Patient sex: M
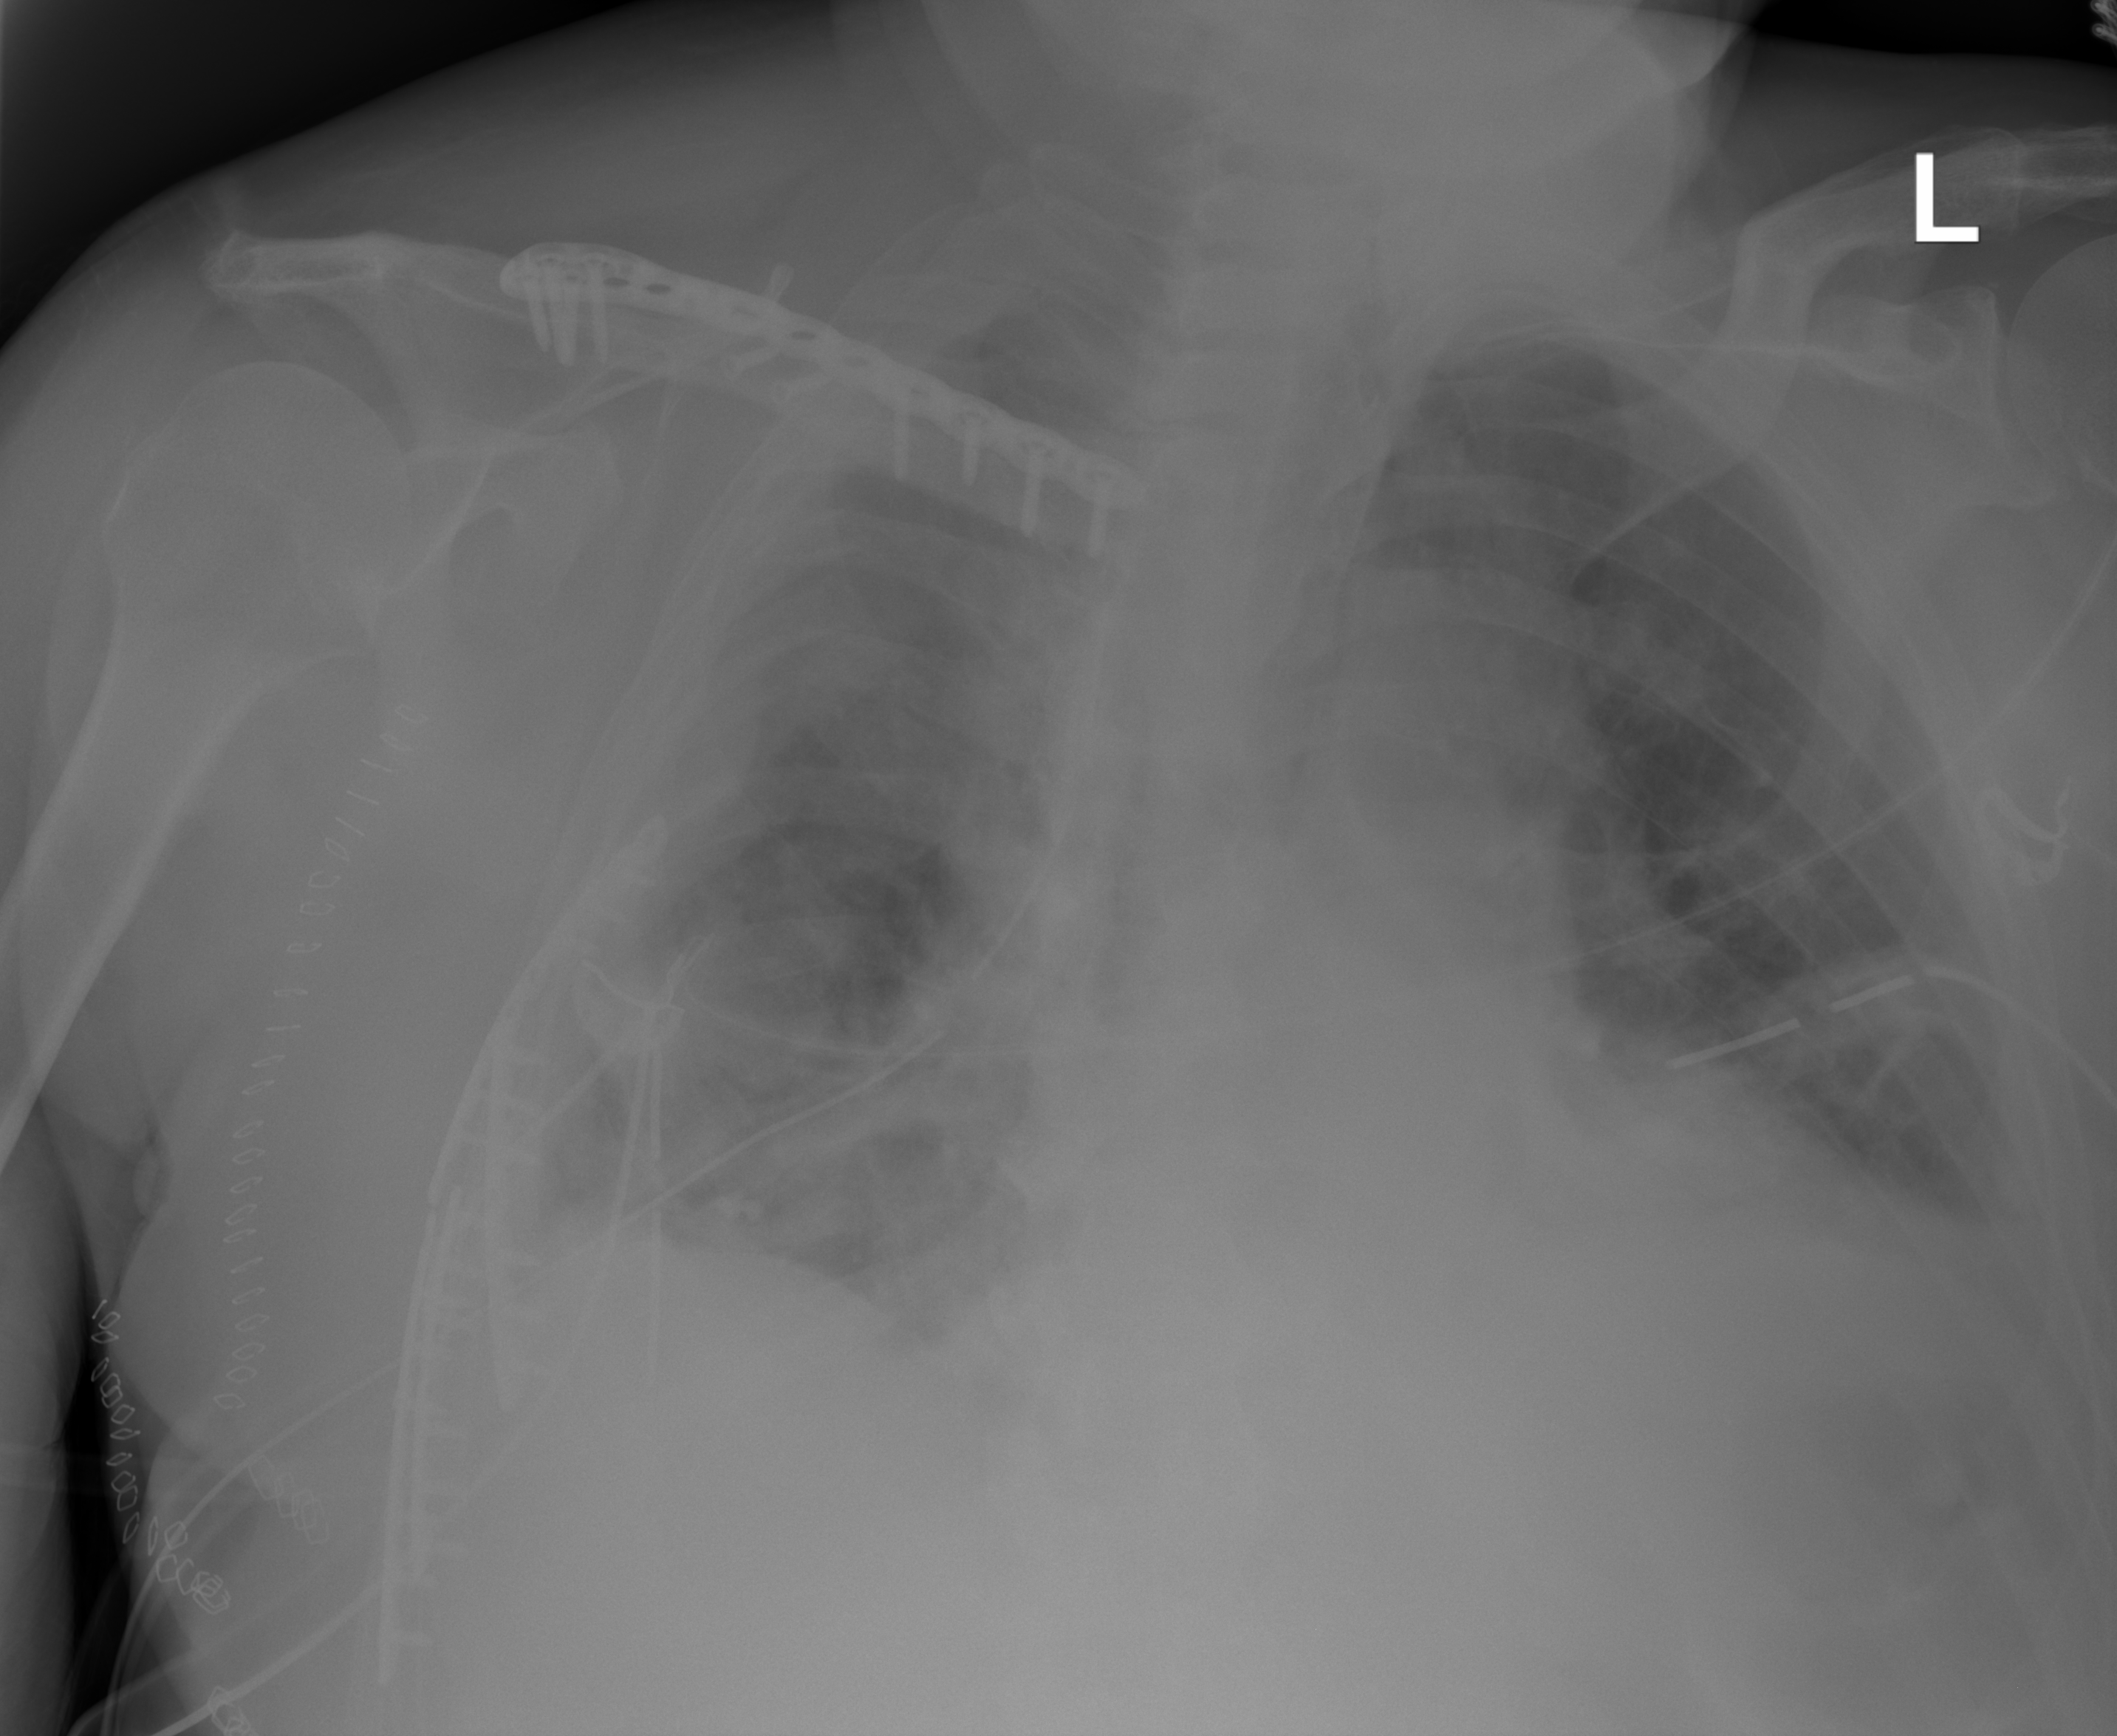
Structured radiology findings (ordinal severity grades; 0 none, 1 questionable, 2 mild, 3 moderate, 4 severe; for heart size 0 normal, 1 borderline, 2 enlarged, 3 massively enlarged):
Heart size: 2
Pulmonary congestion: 2
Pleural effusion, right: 2
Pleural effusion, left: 1
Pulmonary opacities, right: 2
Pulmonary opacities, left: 0
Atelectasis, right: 3
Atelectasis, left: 3